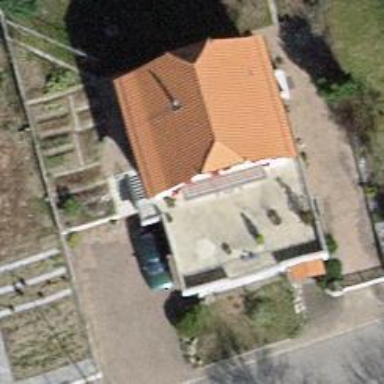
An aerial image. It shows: Building with gabled roof.